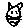
Label: cat